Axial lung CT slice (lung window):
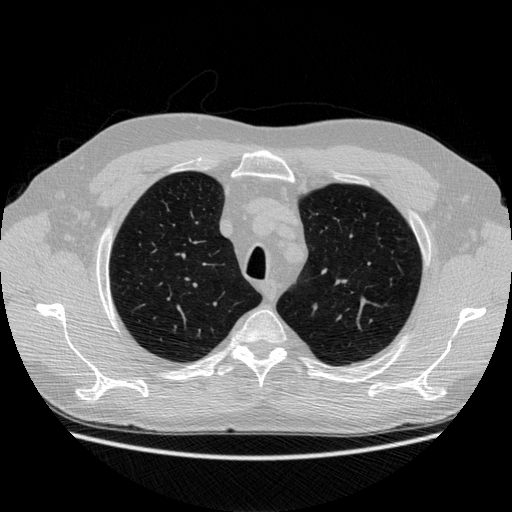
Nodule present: no